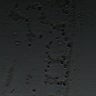
Metastatic tissue present: no